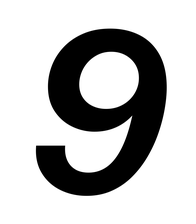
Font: InstrumentSans-Italic_SemiBold_Italic